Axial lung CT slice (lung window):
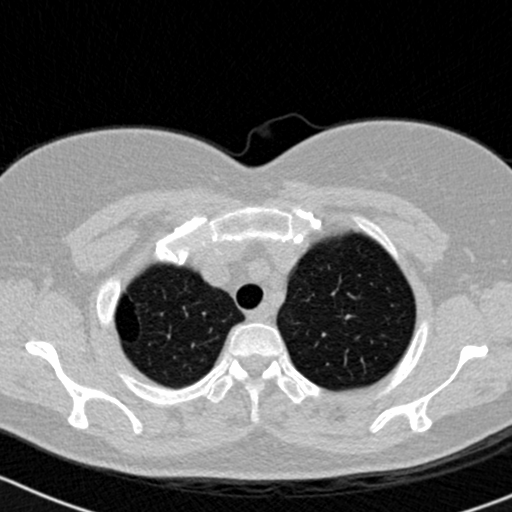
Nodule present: no